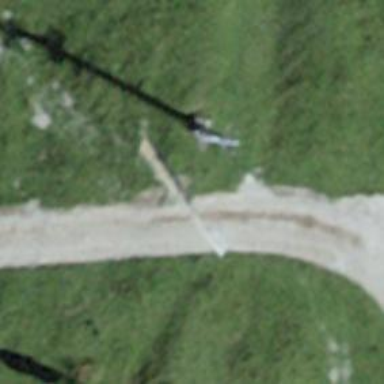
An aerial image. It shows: Pylon for aerialway.